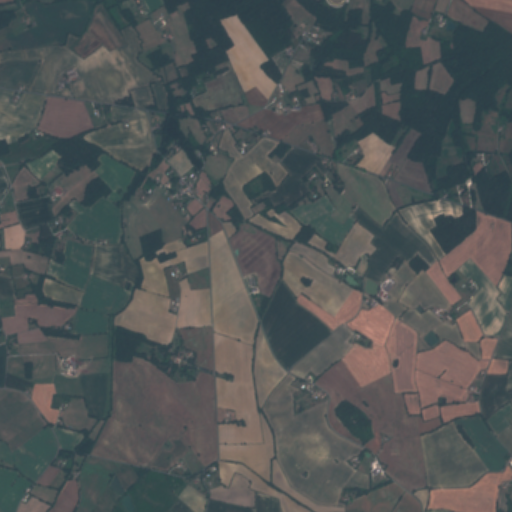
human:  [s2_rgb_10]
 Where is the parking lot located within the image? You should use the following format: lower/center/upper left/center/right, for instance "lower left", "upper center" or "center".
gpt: The parking lot is located in the center of the image.
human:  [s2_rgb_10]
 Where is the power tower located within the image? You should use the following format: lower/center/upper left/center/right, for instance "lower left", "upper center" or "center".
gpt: The power tower is located in the lower right of the image.
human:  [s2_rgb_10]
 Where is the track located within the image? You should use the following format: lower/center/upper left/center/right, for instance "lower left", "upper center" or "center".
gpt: The track is located in the upper right of the image.
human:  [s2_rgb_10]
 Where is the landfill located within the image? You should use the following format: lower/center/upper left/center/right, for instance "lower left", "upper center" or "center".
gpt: There is no landfill in the image.